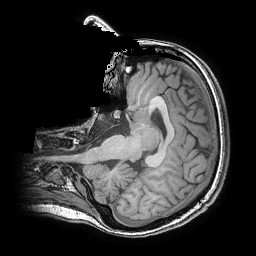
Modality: T1w
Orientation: axial
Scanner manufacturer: ge
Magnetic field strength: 3 T
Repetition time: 0.009184 s
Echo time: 0.00368 s